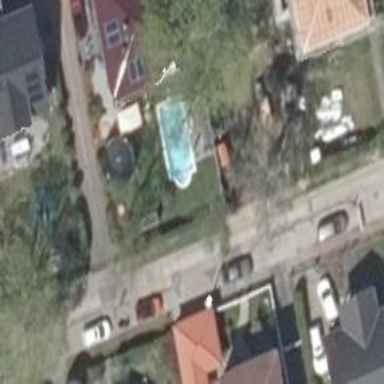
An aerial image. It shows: Swimming pool located in leisure land.